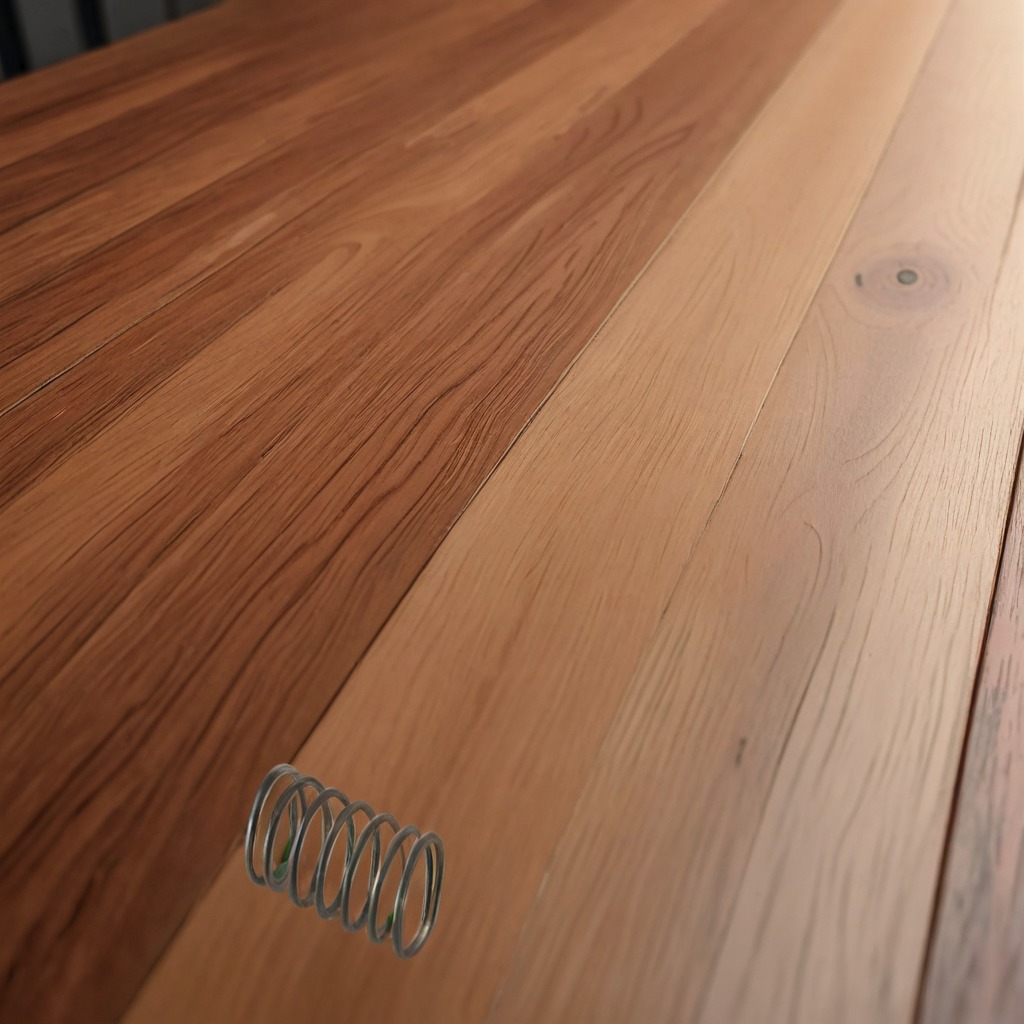
A coiled metal spring is lying on a wooden table in a carpentry studio.